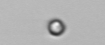
Label: nanoplankton_mix